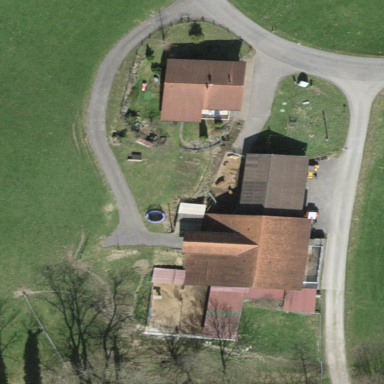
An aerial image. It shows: Farmyard area.